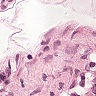
Metastatic tissue present: no